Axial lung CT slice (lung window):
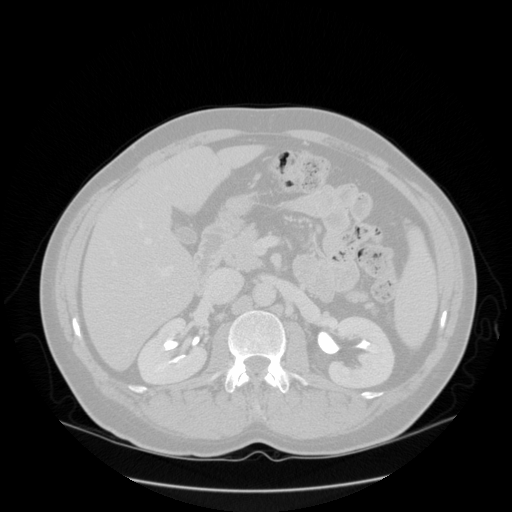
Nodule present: no